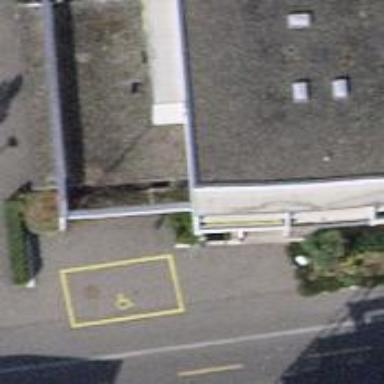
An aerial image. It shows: Police building.